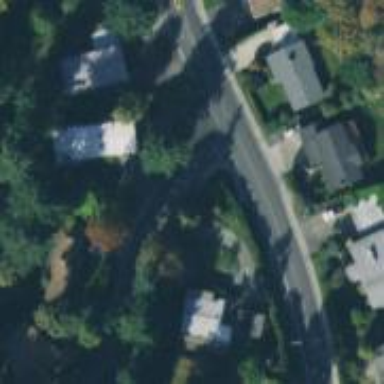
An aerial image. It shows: Unmarked road crossing.